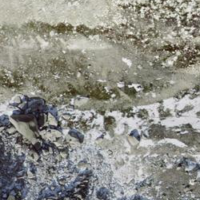
EUNIS habitat code: 48
Species observed at this site:
Marmota marmota